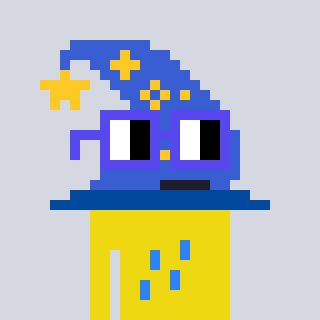
a pixel art character with square blue glasses, a wizard hat-shaped head and a yellow-colored body on a cool background